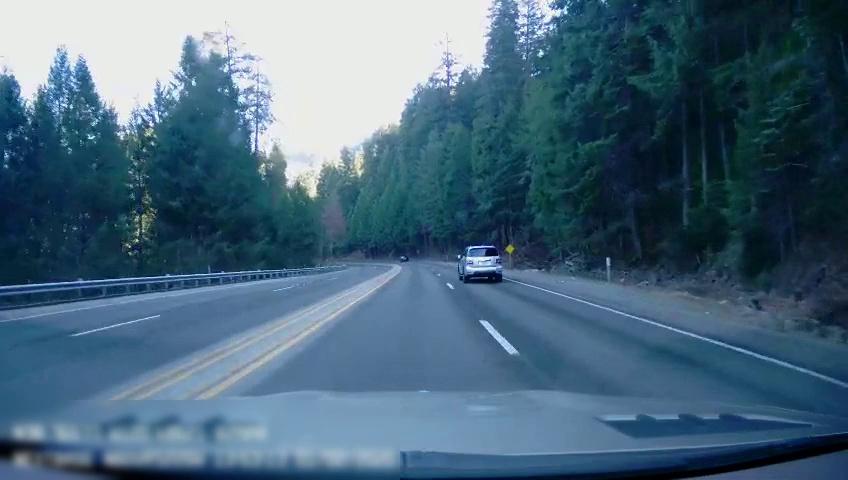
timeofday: Day
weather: Sunny
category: Drivable Space
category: Vehicles | SUV
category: Lanes | Current Lane
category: Lanes | Alternate Lane
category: Lanes | Current Lane
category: Lanes | Alternate Lane
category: Lanes | Opposite Lane
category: Lanes | Opposite Lane
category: Lanes | Opposite Lane
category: Lanes | Opposite Lane
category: Traffic | Signs